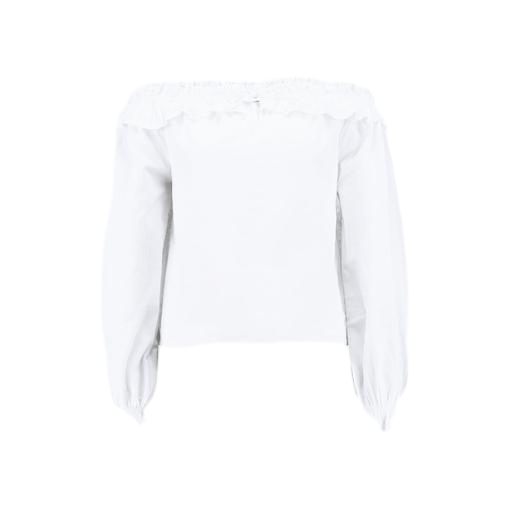
front long sleeve bardot, white bardot top, bardot top, white background